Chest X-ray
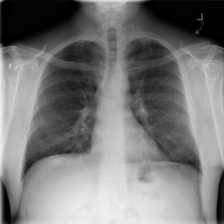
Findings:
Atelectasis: negative
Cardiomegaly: negative
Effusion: negative
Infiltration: negative
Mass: negative
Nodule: positive
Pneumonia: negative
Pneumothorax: negative
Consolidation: negative
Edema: negative
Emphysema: negative
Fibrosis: negative
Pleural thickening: negative
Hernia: negative